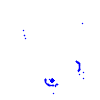
Particle: proton